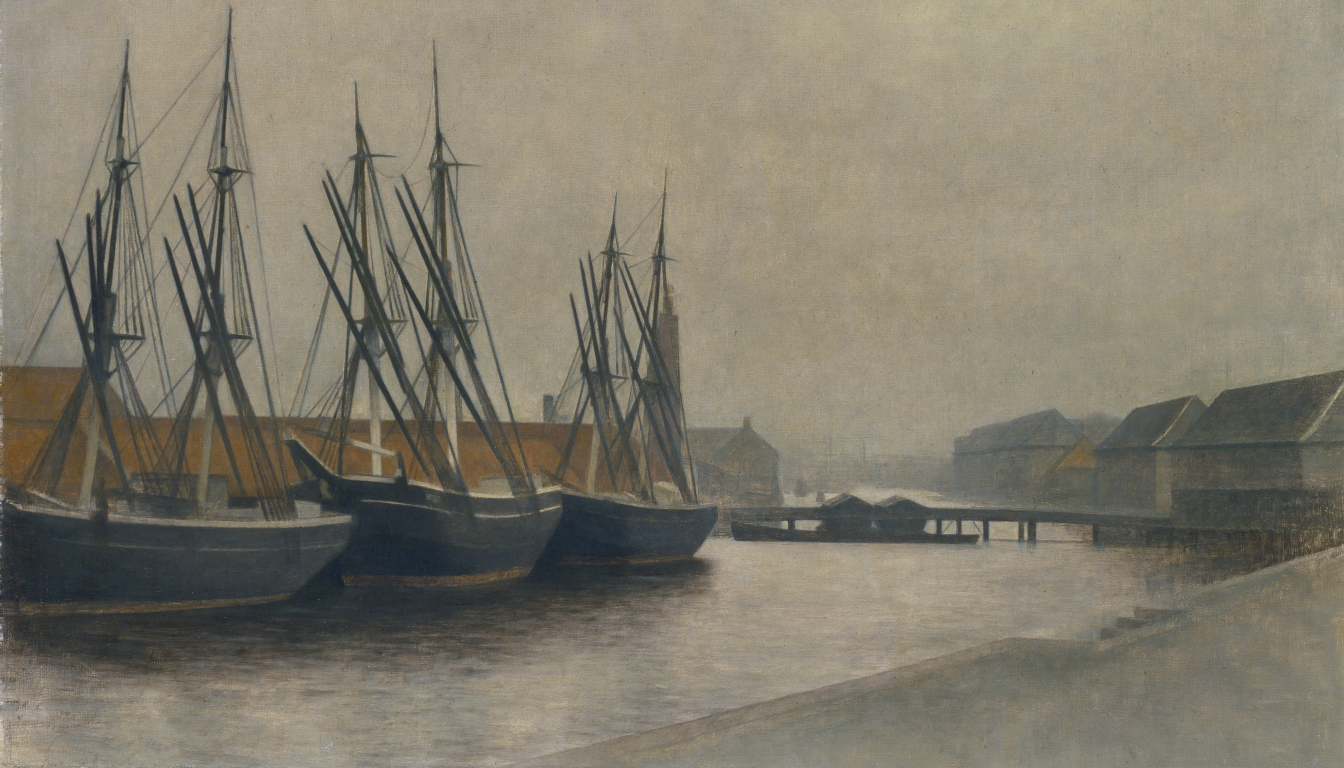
landscape painting, wide, overcast daylight, dark sailing ships moored in harbour with crossing masts and rigging ochre warehouse behind church spire visible jetty and harbour buildings across grey water quayside in foreground pale grey overcast sky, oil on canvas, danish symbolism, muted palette